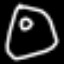
Label: donut